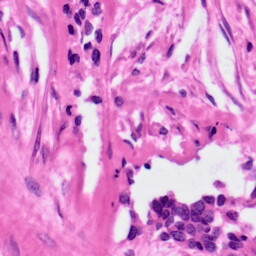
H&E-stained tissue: Ovarian